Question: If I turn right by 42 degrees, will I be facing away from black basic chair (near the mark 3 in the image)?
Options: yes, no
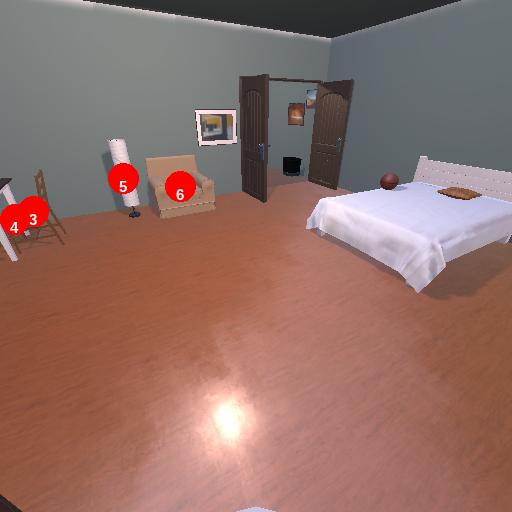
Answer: yes